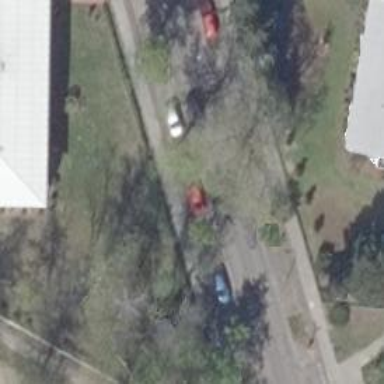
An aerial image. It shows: Avenue lined with deciduous broadleaved trees.